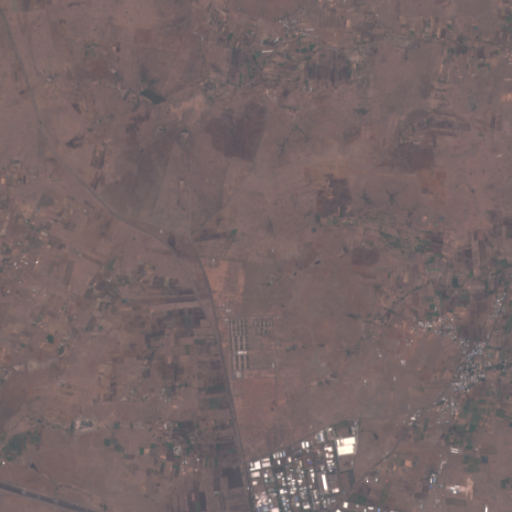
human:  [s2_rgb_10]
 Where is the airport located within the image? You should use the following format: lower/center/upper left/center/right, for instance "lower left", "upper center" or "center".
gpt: The airport is located in the lower left of the image.
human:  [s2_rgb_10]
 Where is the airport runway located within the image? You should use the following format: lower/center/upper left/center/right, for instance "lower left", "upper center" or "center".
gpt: The airport runway is located in the lower left of the image.
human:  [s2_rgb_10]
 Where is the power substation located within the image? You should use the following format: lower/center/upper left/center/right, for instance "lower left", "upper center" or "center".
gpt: The power substation is located in the lower center of the image.
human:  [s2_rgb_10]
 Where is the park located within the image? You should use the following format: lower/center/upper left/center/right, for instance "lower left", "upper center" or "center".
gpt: There is no park in the image.